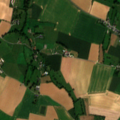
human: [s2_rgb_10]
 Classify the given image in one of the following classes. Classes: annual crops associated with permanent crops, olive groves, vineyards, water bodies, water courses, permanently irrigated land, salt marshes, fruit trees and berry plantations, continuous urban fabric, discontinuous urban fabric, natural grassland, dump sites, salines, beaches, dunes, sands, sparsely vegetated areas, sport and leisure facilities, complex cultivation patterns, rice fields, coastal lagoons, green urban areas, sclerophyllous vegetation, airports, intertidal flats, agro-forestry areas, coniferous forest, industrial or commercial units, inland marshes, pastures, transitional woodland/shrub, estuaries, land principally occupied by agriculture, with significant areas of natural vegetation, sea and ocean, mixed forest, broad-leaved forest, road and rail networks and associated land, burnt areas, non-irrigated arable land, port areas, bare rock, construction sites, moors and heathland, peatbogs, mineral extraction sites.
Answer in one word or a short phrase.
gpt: discontinuous urban fabric, non-irrigated arable land, pastures, complex cultivation patterns